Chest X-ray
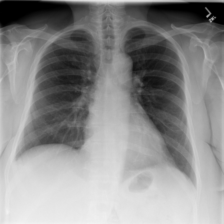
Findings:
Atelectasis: negative
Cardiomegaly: negative
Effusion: negative
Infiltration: negative
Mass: negative
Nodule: negative
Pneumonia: negative
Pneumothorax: negative
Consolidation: negative
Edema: negative
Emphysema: negative
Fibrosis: negative
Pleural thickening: negative
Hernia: negative